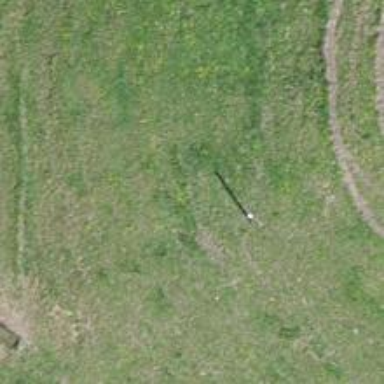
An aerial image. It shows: Power pole.